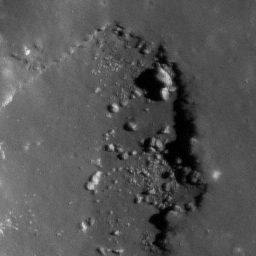
Pit: Copernicus LB5
Host crater: Copernicus
Host type: impact_melt
Lunar coordinates: latitude 10.235, longitude 339.69